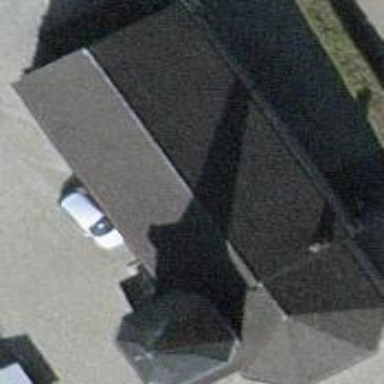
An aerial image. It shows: Church which is place of worship.